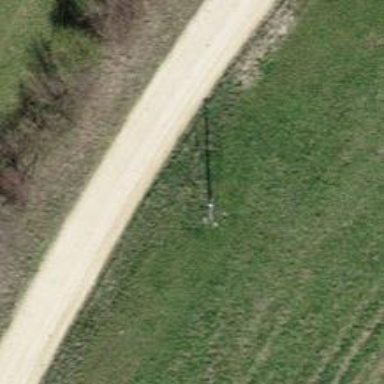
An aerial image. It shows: Minor power line.